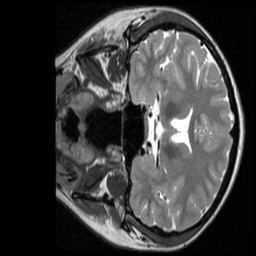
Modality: T2w
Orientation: coronal
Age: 21
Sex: female